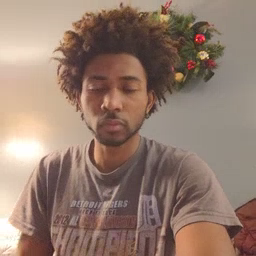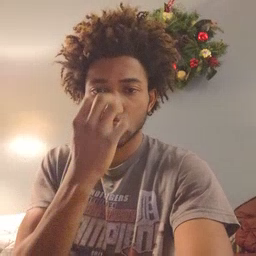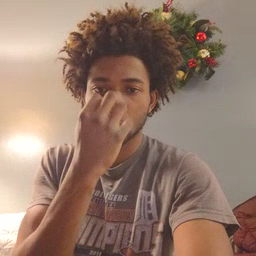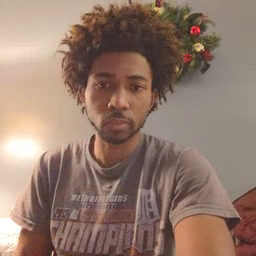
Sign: clown